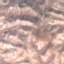
Label: HerbaceousVegetation